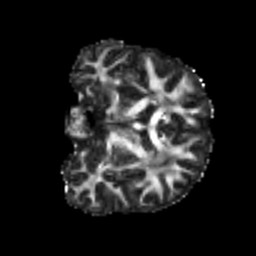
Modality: FA
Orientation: coronal
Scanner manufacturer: siemens
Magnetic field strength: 3 T
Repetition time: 4 s
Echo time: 0.0594 s